Interaction volume radius: 5 \u00c5
Interaction volume height: 10 \u00c5
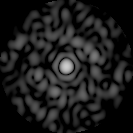
Disorder parameter: 0.8156